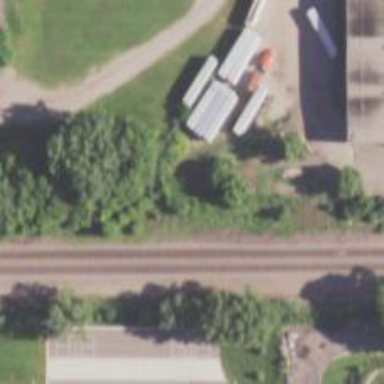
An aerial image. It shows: Disused railway spur.